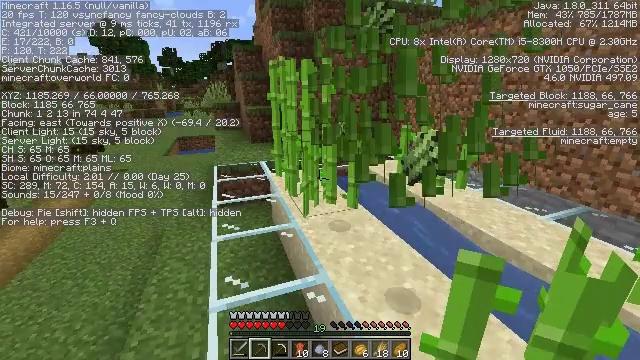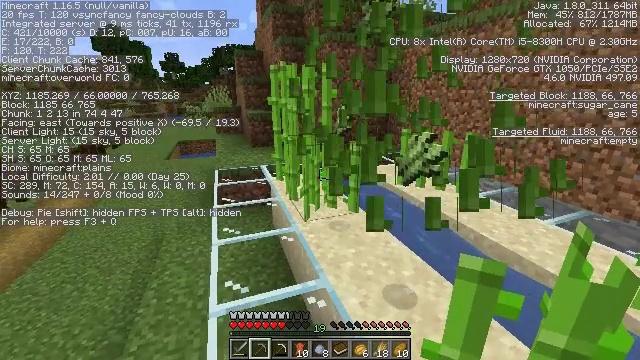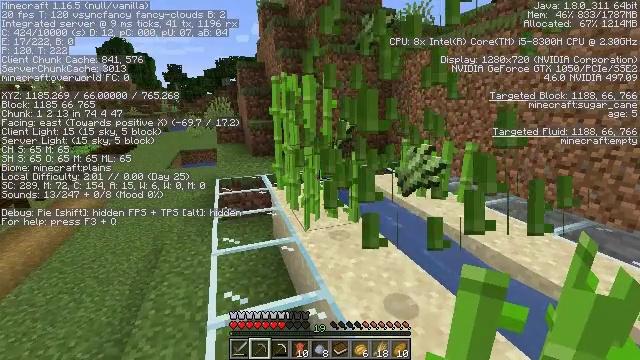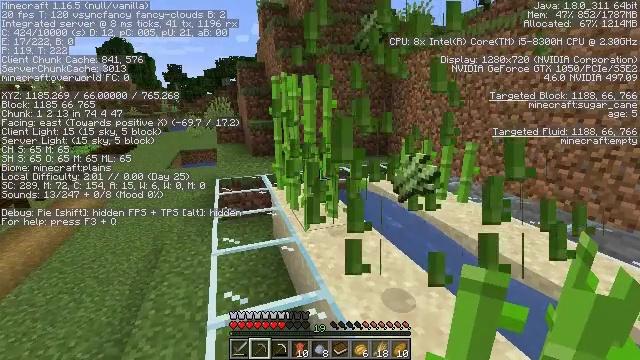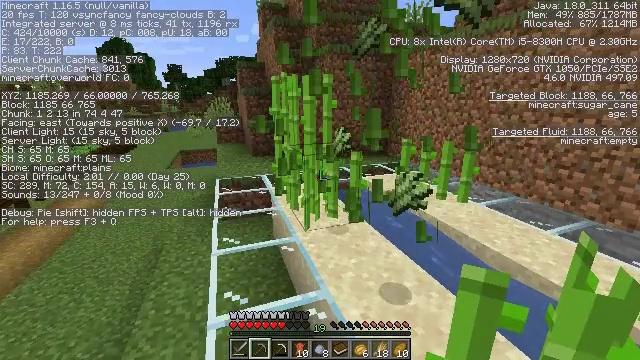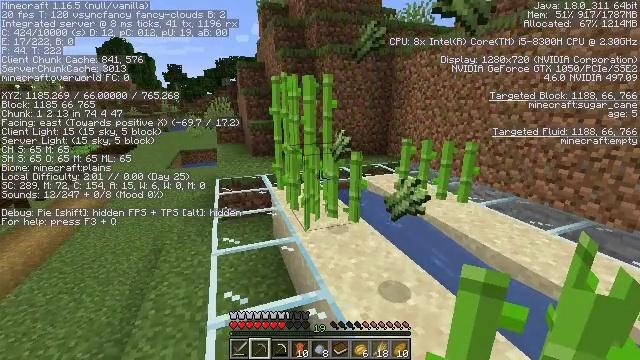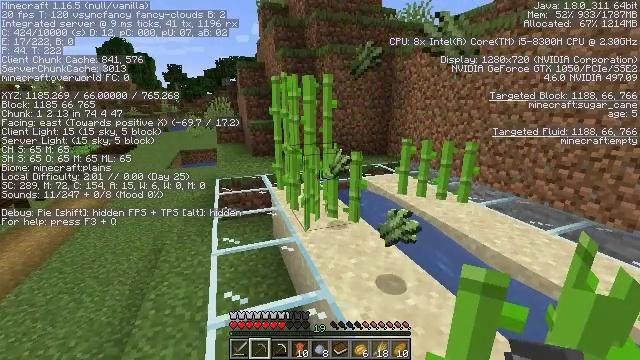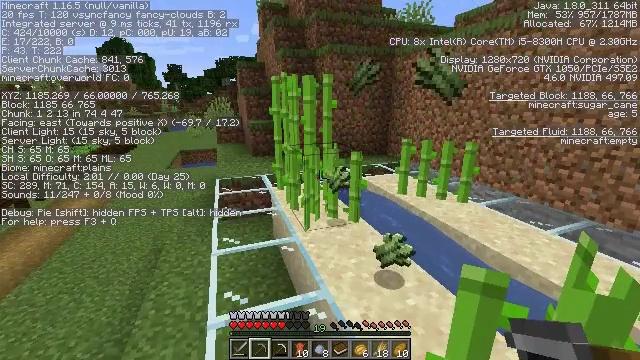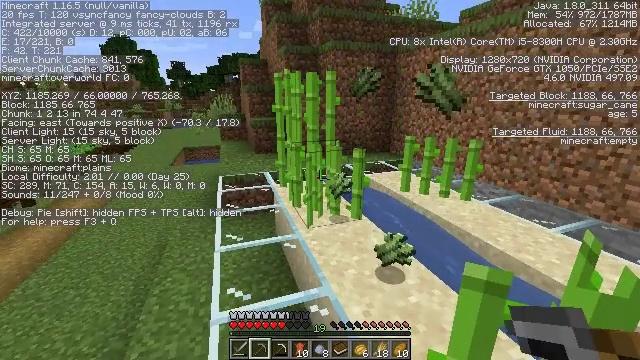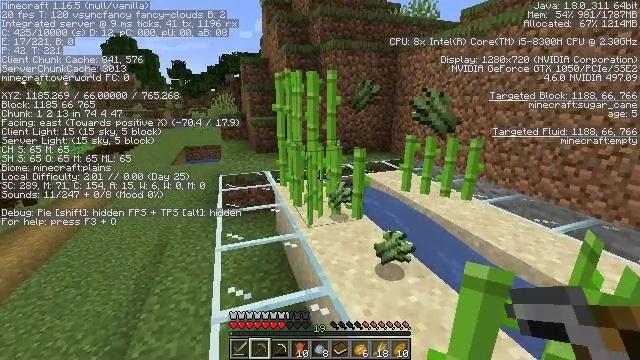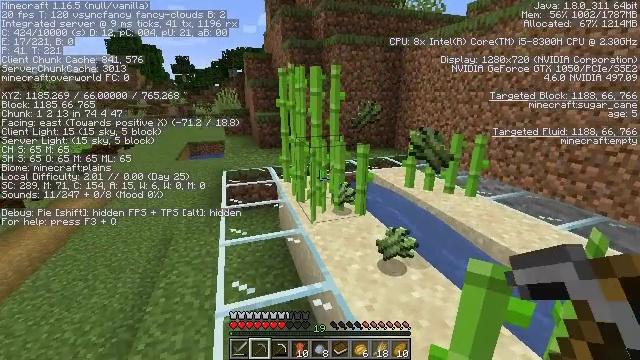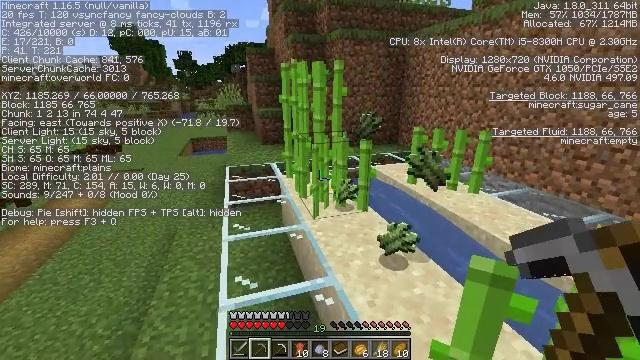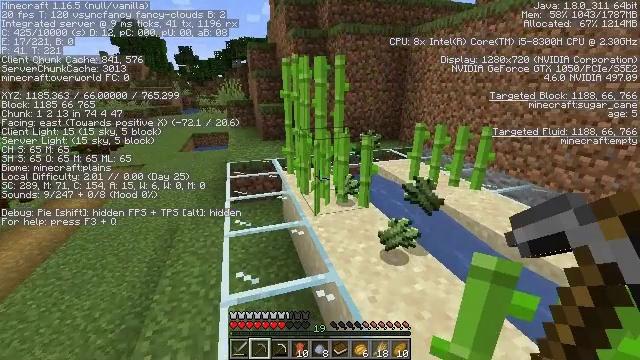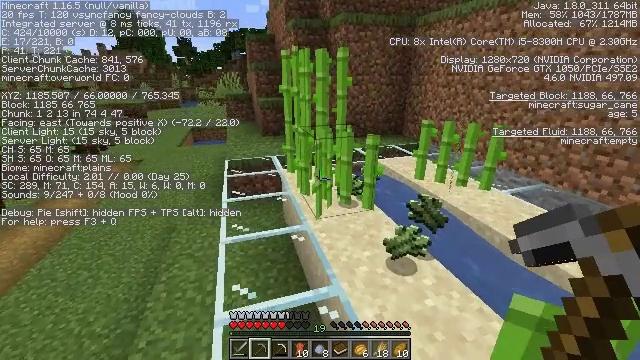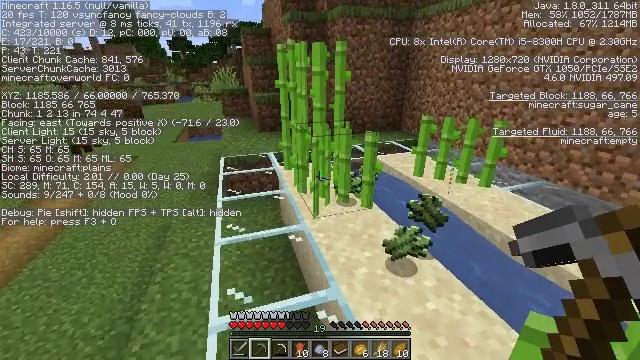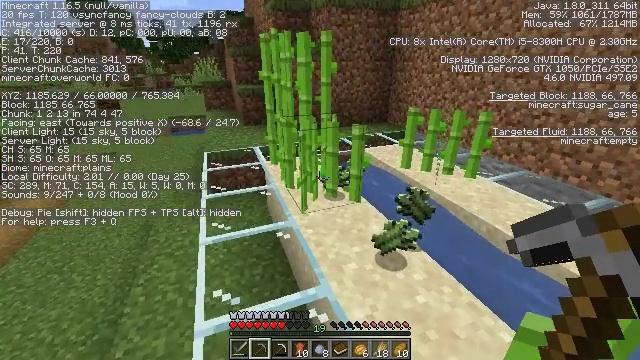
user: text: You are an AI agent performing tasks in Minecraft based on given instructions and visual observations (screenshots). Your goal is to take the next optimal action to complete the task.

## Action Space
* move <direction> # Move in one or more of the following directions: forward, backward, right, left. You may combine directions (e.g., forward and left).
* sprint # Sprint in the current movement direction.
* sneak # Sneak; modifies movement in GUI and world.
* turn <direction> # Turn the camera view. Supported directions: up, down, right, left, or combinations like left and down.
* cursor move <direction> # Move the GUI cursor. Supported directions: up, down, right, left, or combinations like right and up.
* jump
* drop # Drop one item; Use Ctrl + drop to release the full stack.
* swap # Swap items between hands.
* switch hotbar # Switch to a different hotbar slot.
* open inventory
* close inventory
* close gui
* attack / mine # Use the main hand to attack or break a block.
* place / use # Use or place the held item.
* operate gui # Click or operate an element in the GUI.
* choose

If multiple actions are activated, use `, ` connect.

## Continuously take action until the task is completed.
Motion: motion action
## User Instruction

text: Mine the sugar cane near rivers.
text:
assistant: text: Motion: no_op
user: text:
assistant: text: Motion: turn up
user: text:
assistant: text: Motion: no_op
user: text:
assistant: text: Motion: no_op
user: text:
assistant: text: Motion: no_op
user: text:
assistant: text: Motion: no_op
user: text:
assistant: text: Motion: no_op
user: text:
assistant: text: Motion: no_op
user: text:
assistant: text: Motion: no_op
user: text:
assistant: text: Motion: no_op
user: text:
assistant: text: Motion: no_op
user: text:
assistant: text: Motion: move forward
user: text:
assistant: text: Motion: move forward, turn down
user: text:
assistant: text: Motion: turn down
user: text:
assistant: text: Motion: turn right and down
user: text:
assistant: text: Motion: turn right and down
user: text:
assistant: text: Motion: turn right and down
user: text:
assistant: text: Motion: turn right and down
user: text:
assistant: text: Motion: move forward, turn down
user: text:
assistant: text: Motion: move forward, turn right and down
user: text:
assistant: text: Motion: move forward
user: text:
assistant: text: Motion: move forward
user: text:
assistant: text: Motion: move forward
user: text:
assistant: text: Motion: move forward
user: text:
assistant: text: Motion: move forward
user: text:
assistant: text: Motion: move forward, turn down
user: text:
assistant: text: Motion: turn left
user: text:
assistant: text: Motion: no_op
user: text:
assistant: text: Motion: turn left
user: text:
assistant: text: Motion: no_op